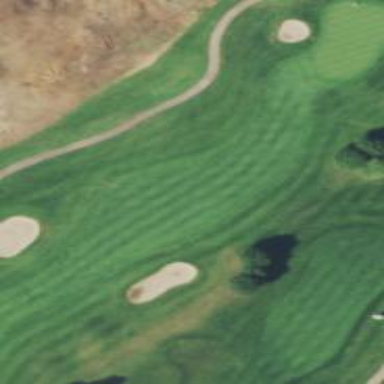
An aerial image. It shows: Golf hole.